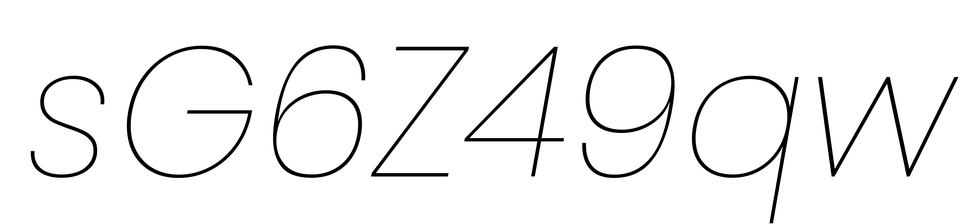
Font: Poppins-ThinItalic